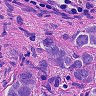
Metastatic tissue present: yes